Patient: sex F, age 73
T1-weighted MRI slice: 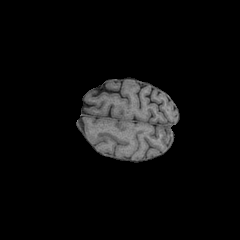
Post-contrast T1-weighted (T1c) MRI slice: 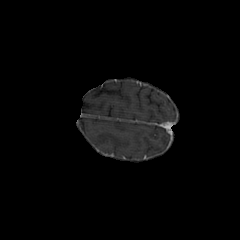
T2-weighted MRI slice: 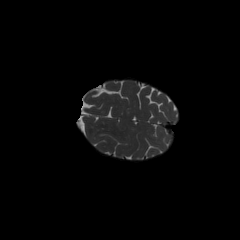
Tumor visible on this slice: no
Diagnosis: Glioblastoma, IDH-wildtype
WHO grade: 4